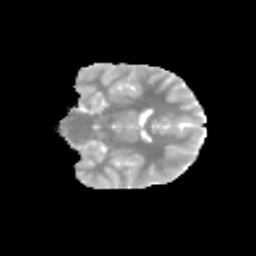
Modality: MD
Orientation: coronal
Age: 11
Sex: female
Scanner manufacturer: siemens
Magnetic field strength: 3 T
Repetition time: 3.8 s
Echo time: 0.07 s